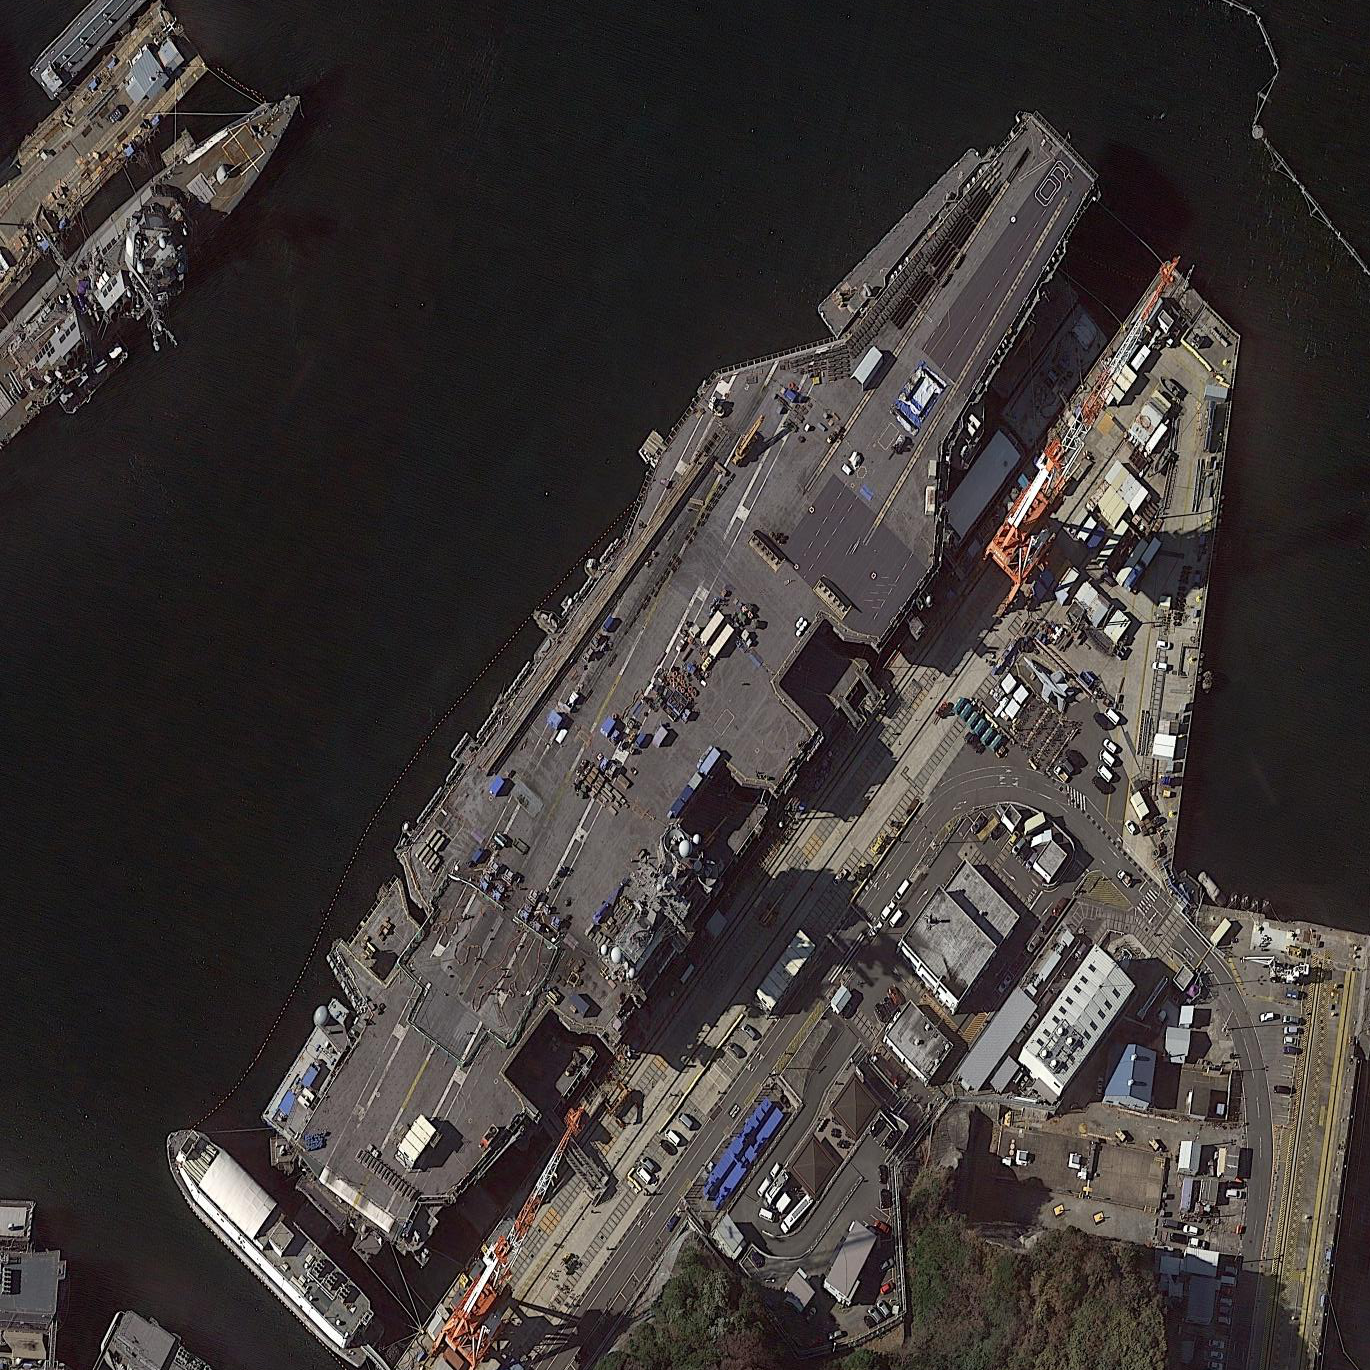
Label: aircraft_carrier